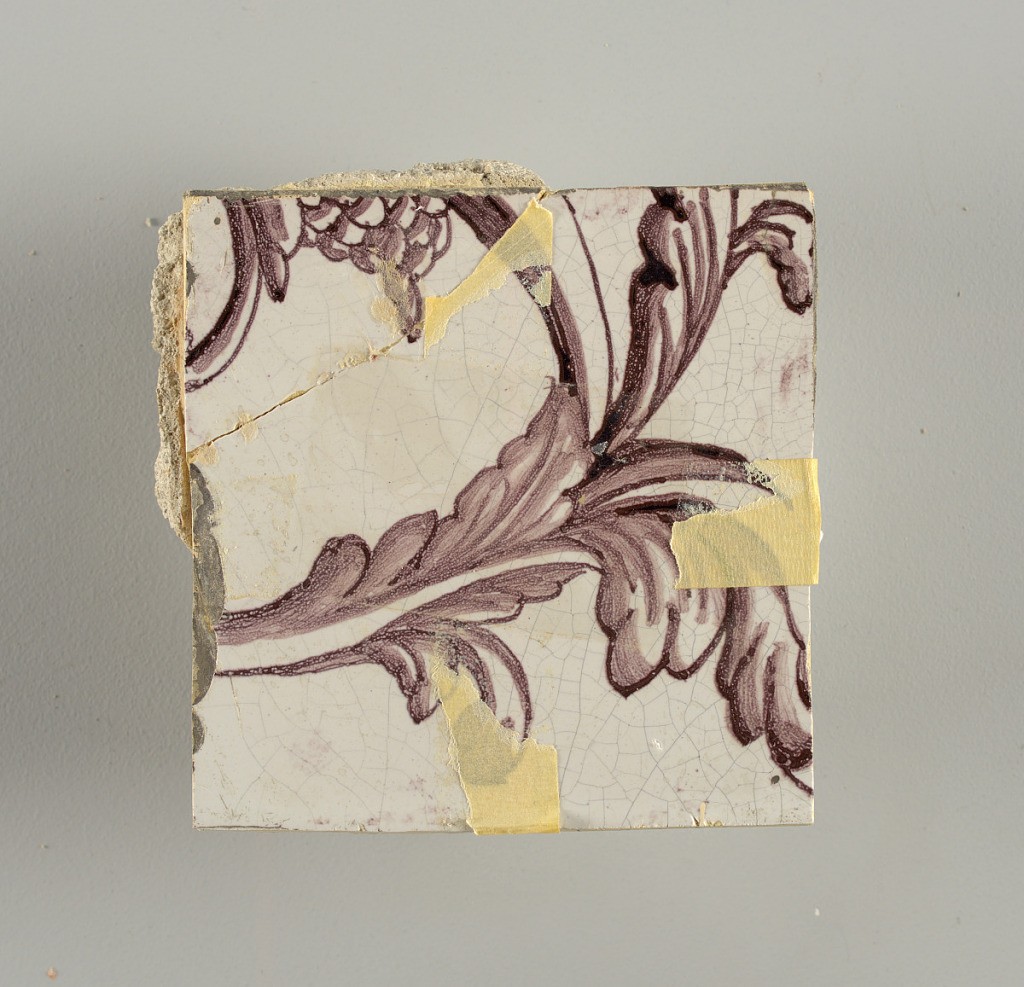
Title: Wall facing
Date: ca. 1725
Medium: Tin-glazed earthenware, underglaze
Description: Horizontal rectangle.  Thirty-seven tiles wide and twenty-one high with opening for door or window nineteen and one-half tiles high and twelve wide.  To left and right of opening, centered canopy above. Left, woman representing Hope, right, a sculputure urn.  Centered above opening, a mascaron.  Arabesque design of foliage.